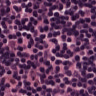
Metastatic tissue present: no